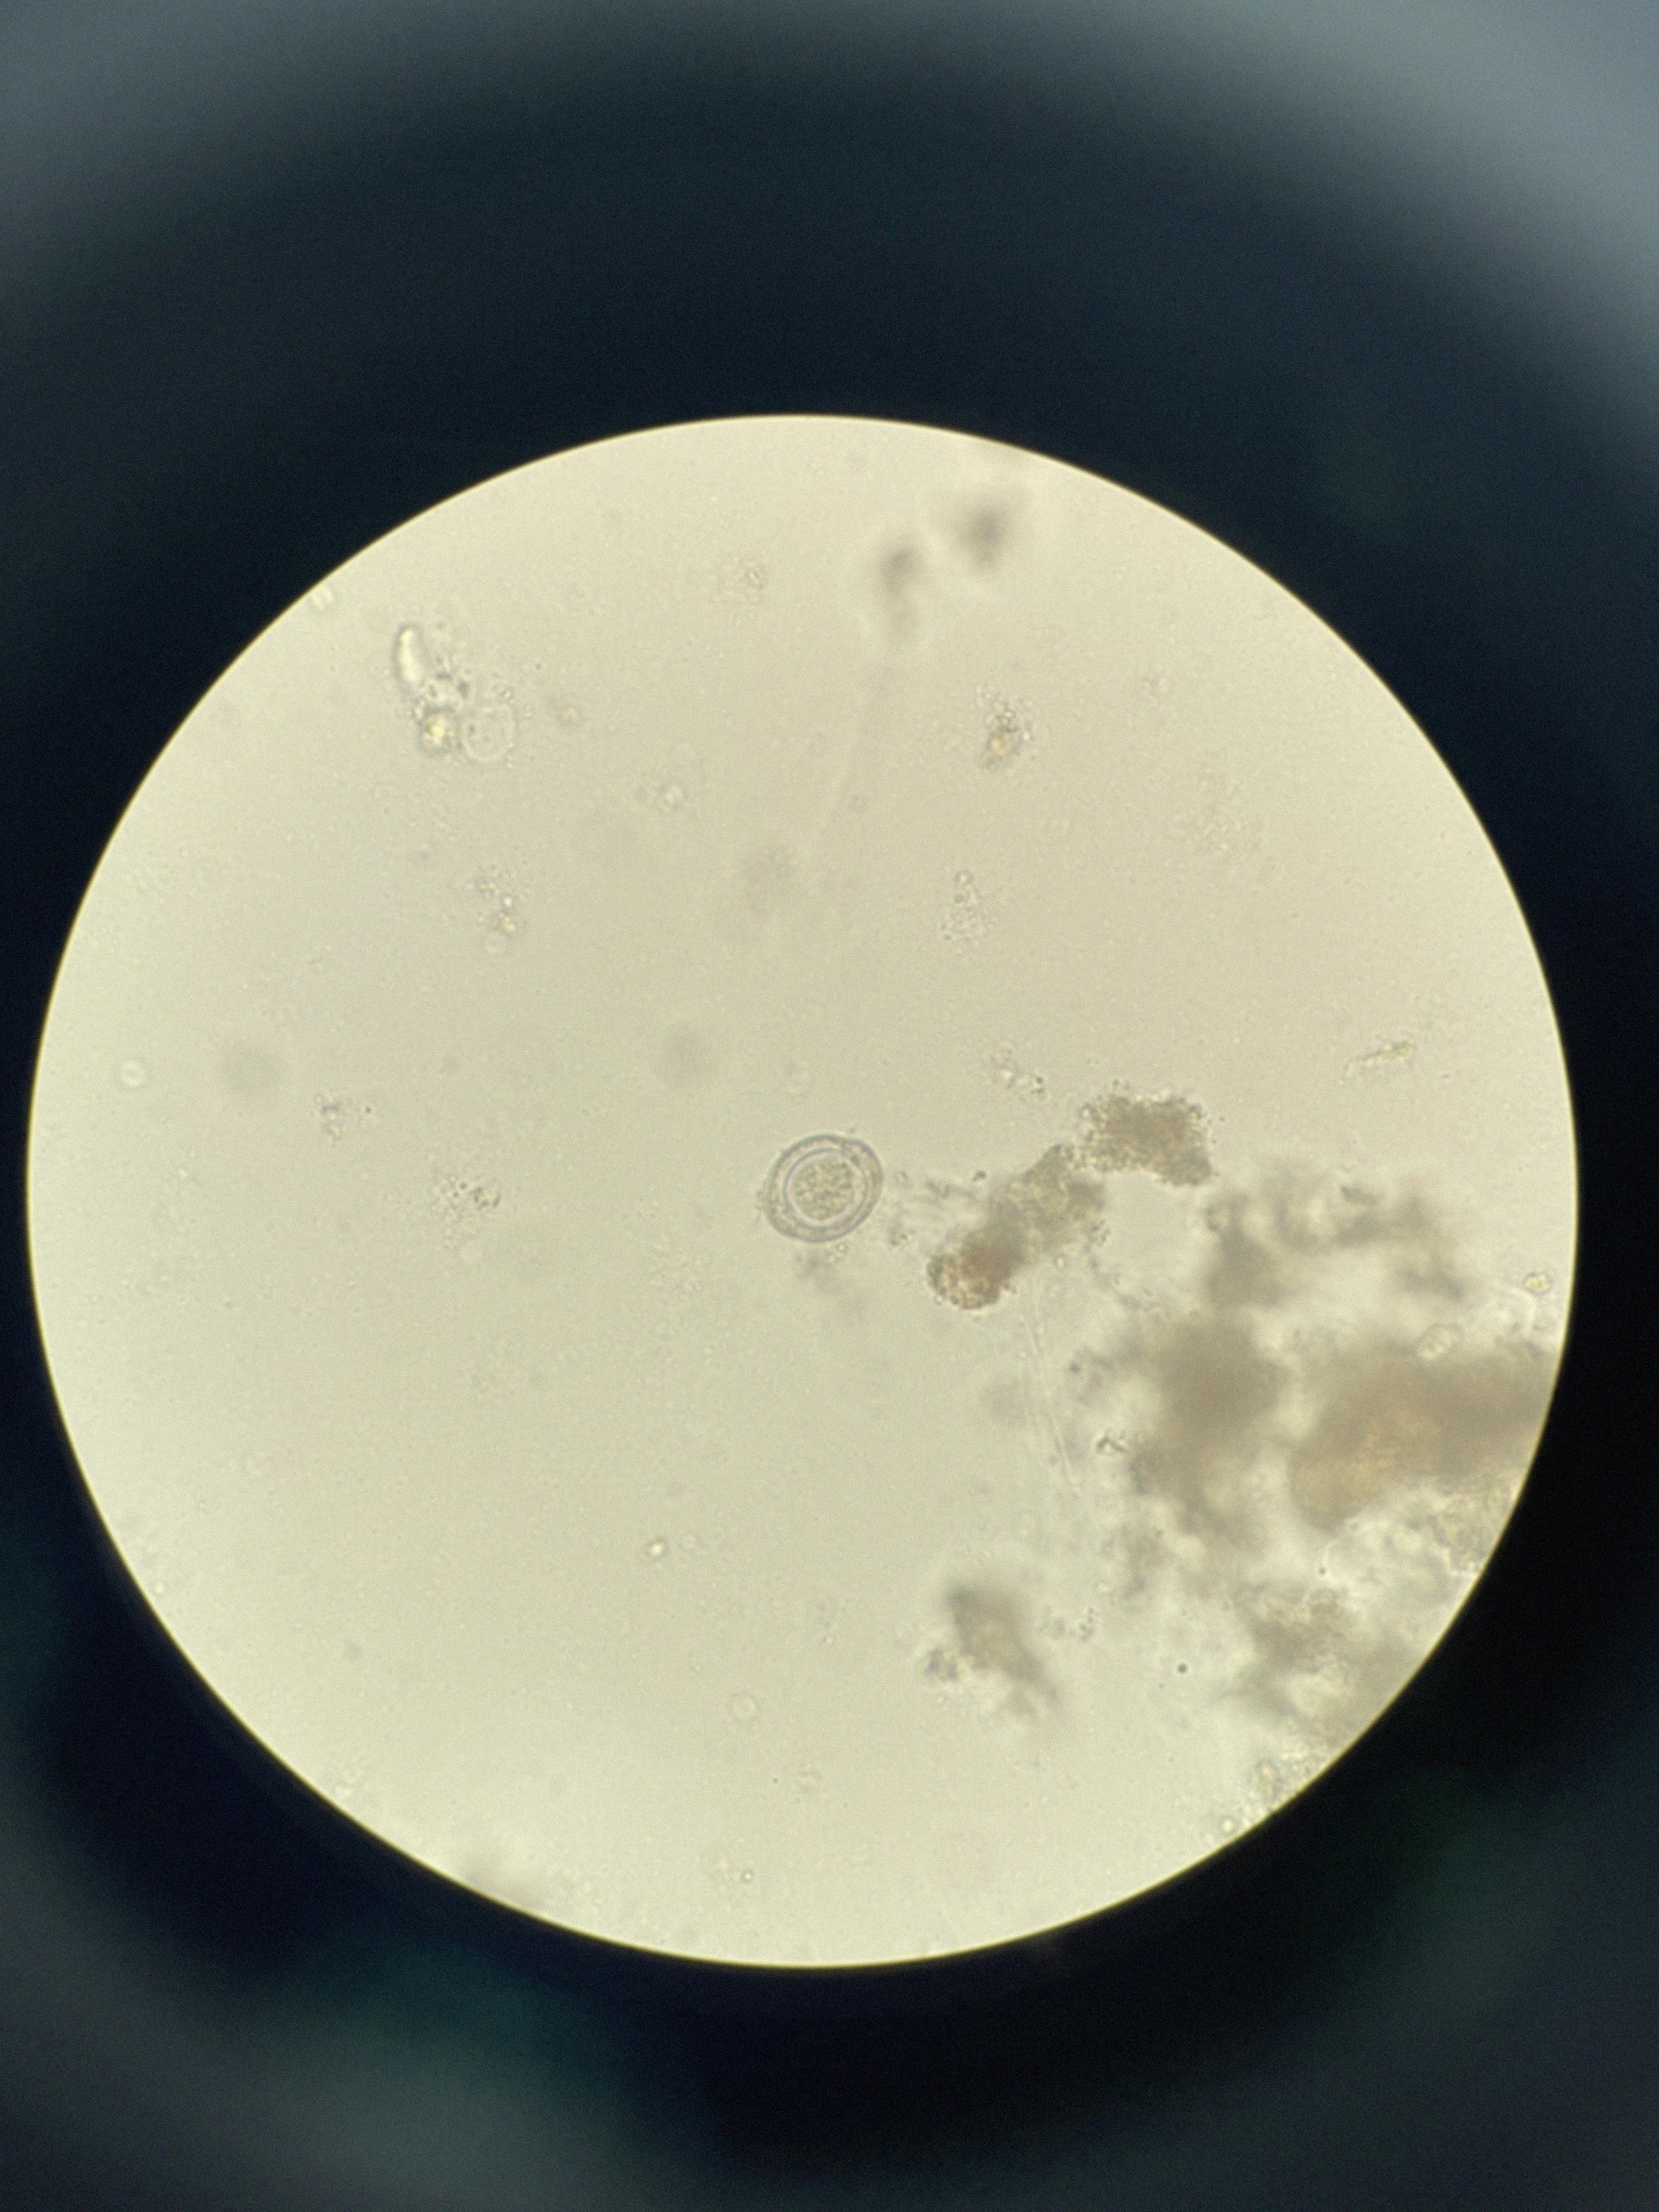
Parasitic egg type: Hymenolepis nana